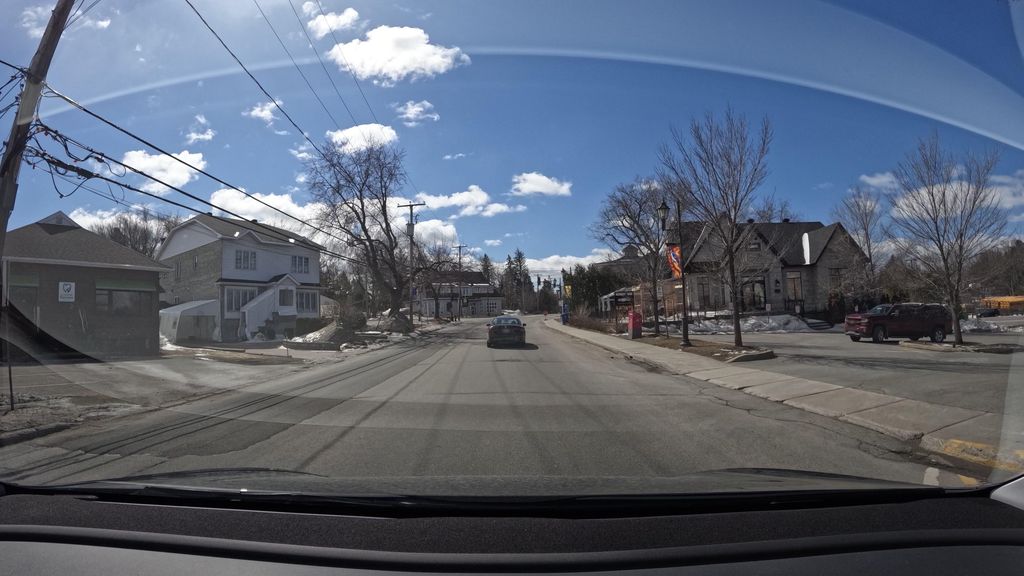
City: montreal